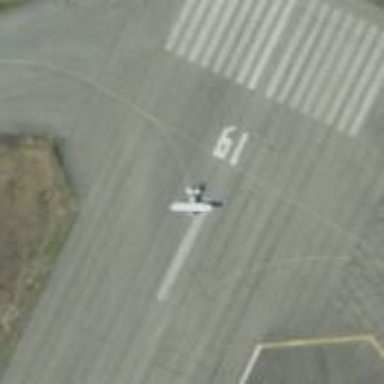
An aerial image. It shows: Image of taxiway at airport.